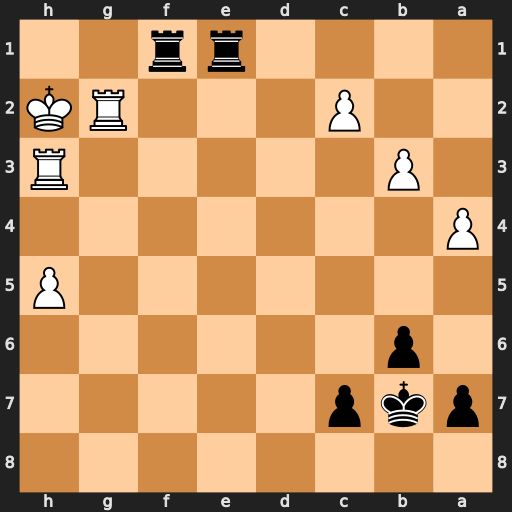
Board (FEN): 8/pkp5/1p6/7P/P7/1P5R/2P3RK/4rr2
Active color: b
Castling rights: -
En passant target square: -
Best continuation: Rh1+ Kg3 Re3+